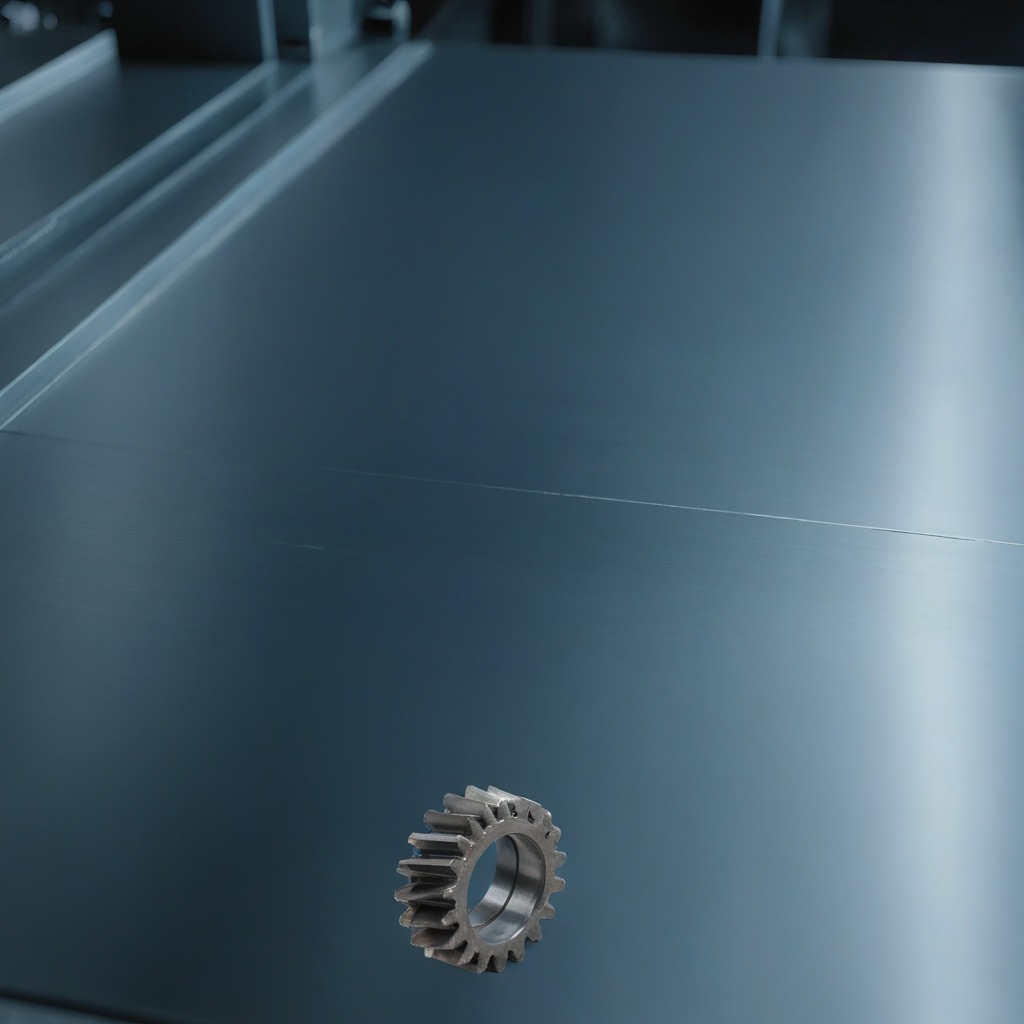
A steel gear with teeth is lying on the metal table in a machine shop under fluorescent lights.